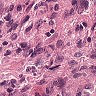
Metastatic tissue present: no